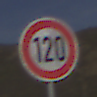
Verkehrszeichen: Geschwindigkeit120
Umgebung: Outdoor, RoadRail
Tageszeit: MorningAfternoon
Wetter: PartlyCloudy
Licht: Natural
Jahreszeit: NotSpecified
Kontrast: HighContrast